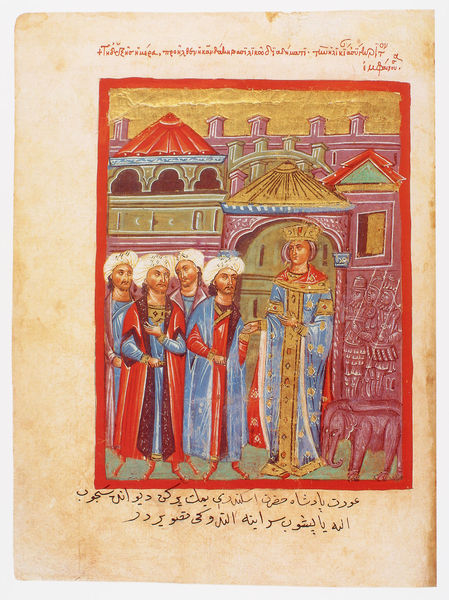
Titel: Der griechische Alexanderroman
Institution: Venedig, Hellenic Institute Codex Gr. 5
Schlagwörter: blau, menschen, stadt, dach, rot, gold, mantel, krone, turm, mauer, könig, soldaten, zinnen, moschee, soldat, buchdruck, tempel, turban, herscher, elefant, berater, kodex